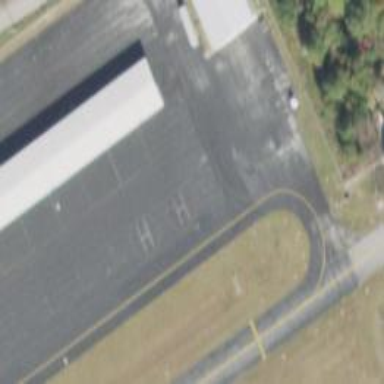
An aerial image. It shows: Image of helipad at airport.